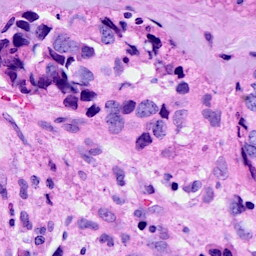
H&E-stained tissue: Breast